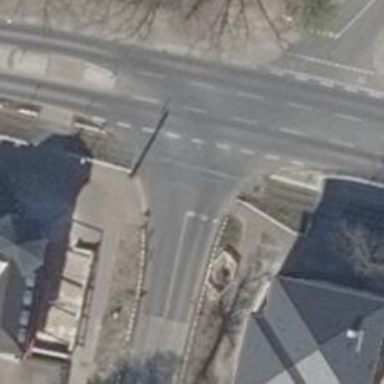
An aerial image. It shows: Unmarked road crossing.